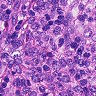
Metastatic tissue present: no